Question: So I am now getting into more complicated graphs with matplotlib, and am trying to work with the following plot and code.

'''
fig_base = pylab.figure()
fig1 = fig_base.add_subplot(111)
lns1 = fig1.plot(manXnames, Ynames, marker='s', color='g')
lns2 = fig1.plot(Vt_X, Vt_Y, marker='^', color='r')
# yticks on left
locs,labels = yticks()
pylab.yticks(locs, map(lambda x: "%g" % x, locs*1e3))
#axis labels
pylab.xlabel('Temperature (C)')
pylab.ylabel('Emitter Voltage (mV)', labelpad=20)
pylab.xticks(rotation=45)
fig2 = fig1.twinx()
lns3 = fig2.plot(manXnames, Vterror, marker='o', linestyle='-')
# xticks
locs,labels = xticks()
pylab.xticks(locs, map(lambda x: "%g" % x, locs))
# yticks on right
locs,labels = yticks()
pylab.yticks(locs, map(lambda x: "%g" % x, locs))
#2nd axis labels
pylab.ylabel('Percentage Error %', labelpad=20)
pylab.show()
'''
My two problems are as follows:
1. I think I have done the base exponent modifiers in a weird way, due to the fact that I have two y axes. Is there a better way to do dual axis plots because it seems like I just hacked it by putting it straight after the .plot of the axis.
2. Also because I have two seperate axes, I can't get the legend to work.
I have tried a similar questions answer below from <URL>
'''
import numpy as np
import matplotlib.pyplot as plt
from matplotlib import rc
rc('mathtext', default='regular')
time = np.arange(10)
temp = np.random.random(10)*30
Swdown = np.random.random(10)*100-10
Rn = np.random.random(10)*100-10
fig = plt.figure()
ax = fig.add_subplot(111)
lns1 = ax.plot(time, Swdown, '-', label = 'Swdown')
lns2 = ax.plot(time, Rn, '-', label = 'Rn')
ax2 = ax.twinx()
lns3 = ax2.plot(time, temp, '-r', label = 'temp')
lns = lns1+lns2+lns3
labs = [l.get_label() for l in lns]
ax.legend(lns, labs, loc=0)
ax.grid()
ax.set_xlabel("Time (h)")
ax.set_ylabel(r"Radiation ($MJ\,m^{-2}\,d^{-1}$)")
ax2.set_ylabel(r"Temperature ($^\circ$C)")
ax2.set_ylim(0, 35)
ax.set_ylim(-20,100)
plt.show()
'''
Hence the lns in my code. But everytime I run this way, Pylab crashes without giving an error.
Can anyone help with these problems?
EDIT: This is the error I get when I use the exact same code copied from macduff's reply, which is the same as the code I mentioned.
'''
In [16]: te.test()
C:\Python27\lib\site-packages\matplotlib\legend.py:610: UserWarning: Legend does
not support [<matplotlib.lines.Line2D object at 0x04F8D410>]
Use proxy artist instead.
http://matplotlib.sourceforge.net/users/legend_guide.html#using-proxy-artist
warnings.warn("Legend does not support %s
Use proxy artist instead.
http:/
/matplotlib.sourceforge.net/users/legend_guide.html#using-proxy-artist
" % (str
(orig_handle),))
C:\Python27\lib\site-packages\matplotlib\legend.py:610: UserWarning: Legend does
not support [<matplotlib.lines.Line2D object at 0x04F8D630>]
Use proxy artist instead.
http://matplotlib.sourceforge.net/users/legend_guide.html#using-proxy-artist
warnings.warn("Legend does not support %s
Use proxy artist instead.
http:/
/matplotlib.sourceforge.net/users/legend_guide.html#using-proxy-artist
" % (str
(orig_handle),))
C:\Python27\lib\site-packages\matplotlib\legend.py:610: UserWarning: Legend does
not support [<matplotlib.lines.Line2D object at 0x04FB4D90>]
Use proxy artist instead.
http://matplotlib.sourceforge.net/users/legend_guide.html#using-proxy-artist
warnings.warn("Legend does not support %s
Use proxy artist instead.
http:/
/matplotlib.sourceforge.net/users/legend_guide.html#using-proxy-artist
" % (str
(orig_handle),))
'''
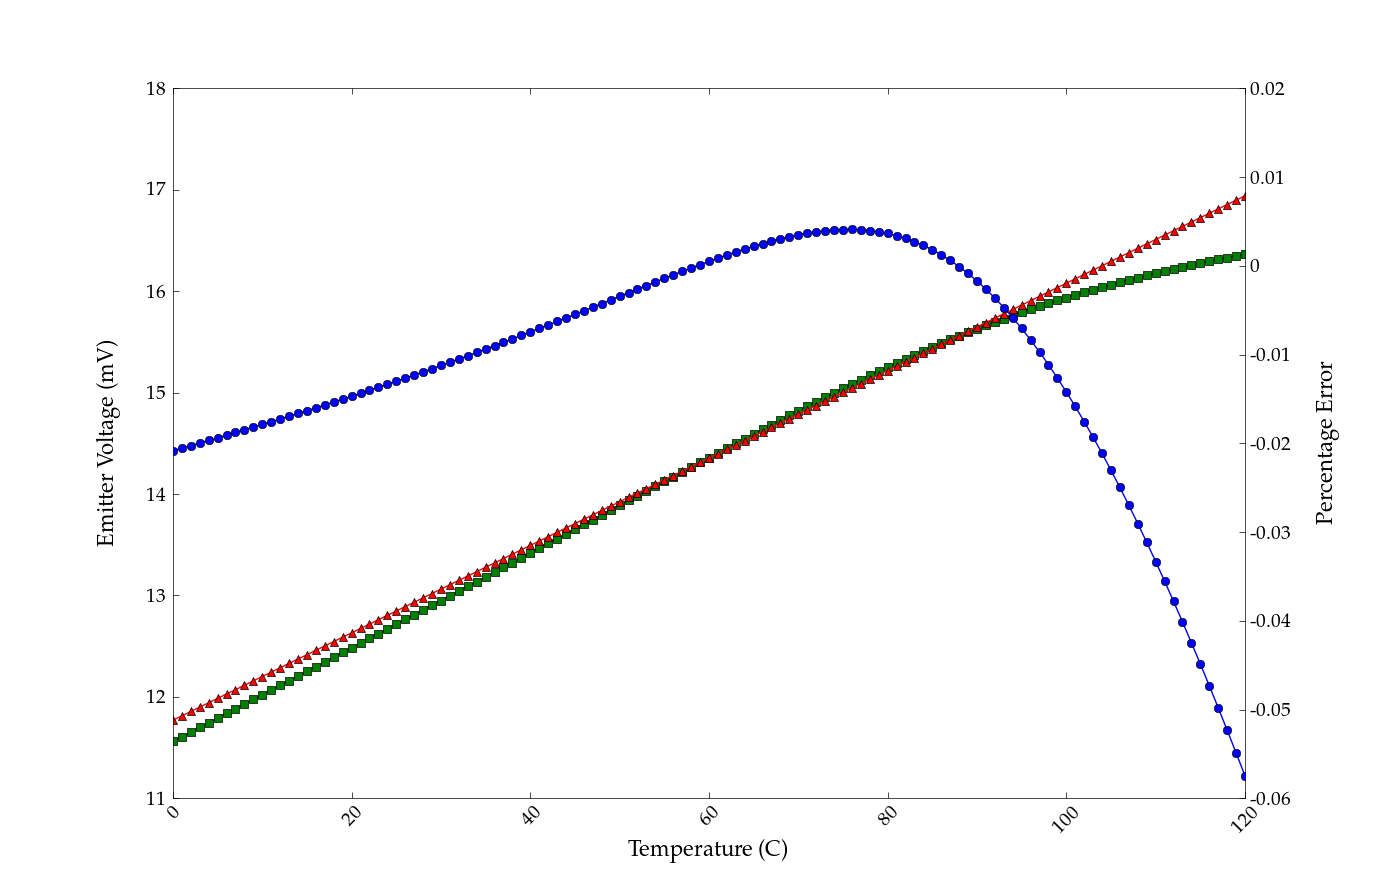
Answer: So, it seems you're upset that the legend doesn't work the way you would like.
When I take your routine, add some test data that omitted ;-), and add a
legend, I get no problems. Let me know how I can help to get this straightened
out.
'''
import pylab
from pylab import *
import numpy as np
manXnames = np.array(range(0,120))
Ynames = (8.3333333333333331e-05)*manXnames + 0.01
Vt_X = manXnames
Vt_Y = (12.0/1000.0)*np.exp(-0.01*(120-manXnames))
Vterror = Ynames + randn(size(Ynames))
fig_base = pylab.figure()
fig1 = fig_base.add_subplot(111)
lns1 = fig1.plot(manXnames, Ynames, marker='s', color='g',label='Plain Line')
lns2 = fig1.plot(Vt_X, Vt_Y, marker='^', color='r',label='V_t')
# yticks on left
locs,labels = yticks()
pylab.yticks(locs, map(lambda x: "%g" % x, locs*1e3))
#axis labels
pylab.xlabel('Temperature (C)')
pylab.ylabel('Emitter Voltage (mV)', labelpad=20)
pylab.xticks(rotation=45)
fig2 = fig1.twinx()
lns3 = fig2.plot(manXnames, Vterror, marker='o', linestyle='-',label='V_terror')
# xticks
locs,labels = xticks()
pylab.xticks(locs, map(lambda x: "%g" % x, locs))
# yticks on right
locs,labels = yticks()
pylab.yticks(locs, map(lambda x: "%g" % x, locs))
#2nd axis labels
pylab.ylabel('Percentage Error %', labelpad=20)
pylab.legend((lns1, lns2, lns3), ('Plain Line', 'V_t', 'V_t Error'))
pylab.show()
'''
l'll add a plot of my output later.